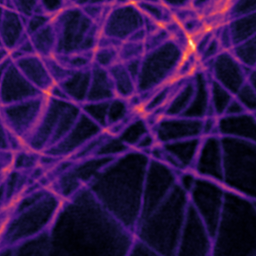
Label: Super-resolution Microtubules image